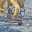
Label: 4